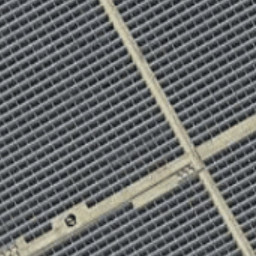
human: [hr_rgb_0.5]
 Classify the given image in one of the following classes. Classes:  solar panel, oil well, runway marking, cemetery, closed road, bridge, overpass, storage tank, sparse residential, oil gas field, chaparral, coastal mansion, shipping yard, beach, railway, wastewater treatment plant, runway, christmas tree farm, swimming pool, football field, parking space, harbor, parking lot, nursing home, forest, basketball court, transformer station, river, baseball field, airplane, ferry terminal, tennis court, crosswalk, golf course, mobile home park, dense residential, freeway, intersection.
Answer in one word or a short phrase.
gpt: solar panel